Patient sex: F
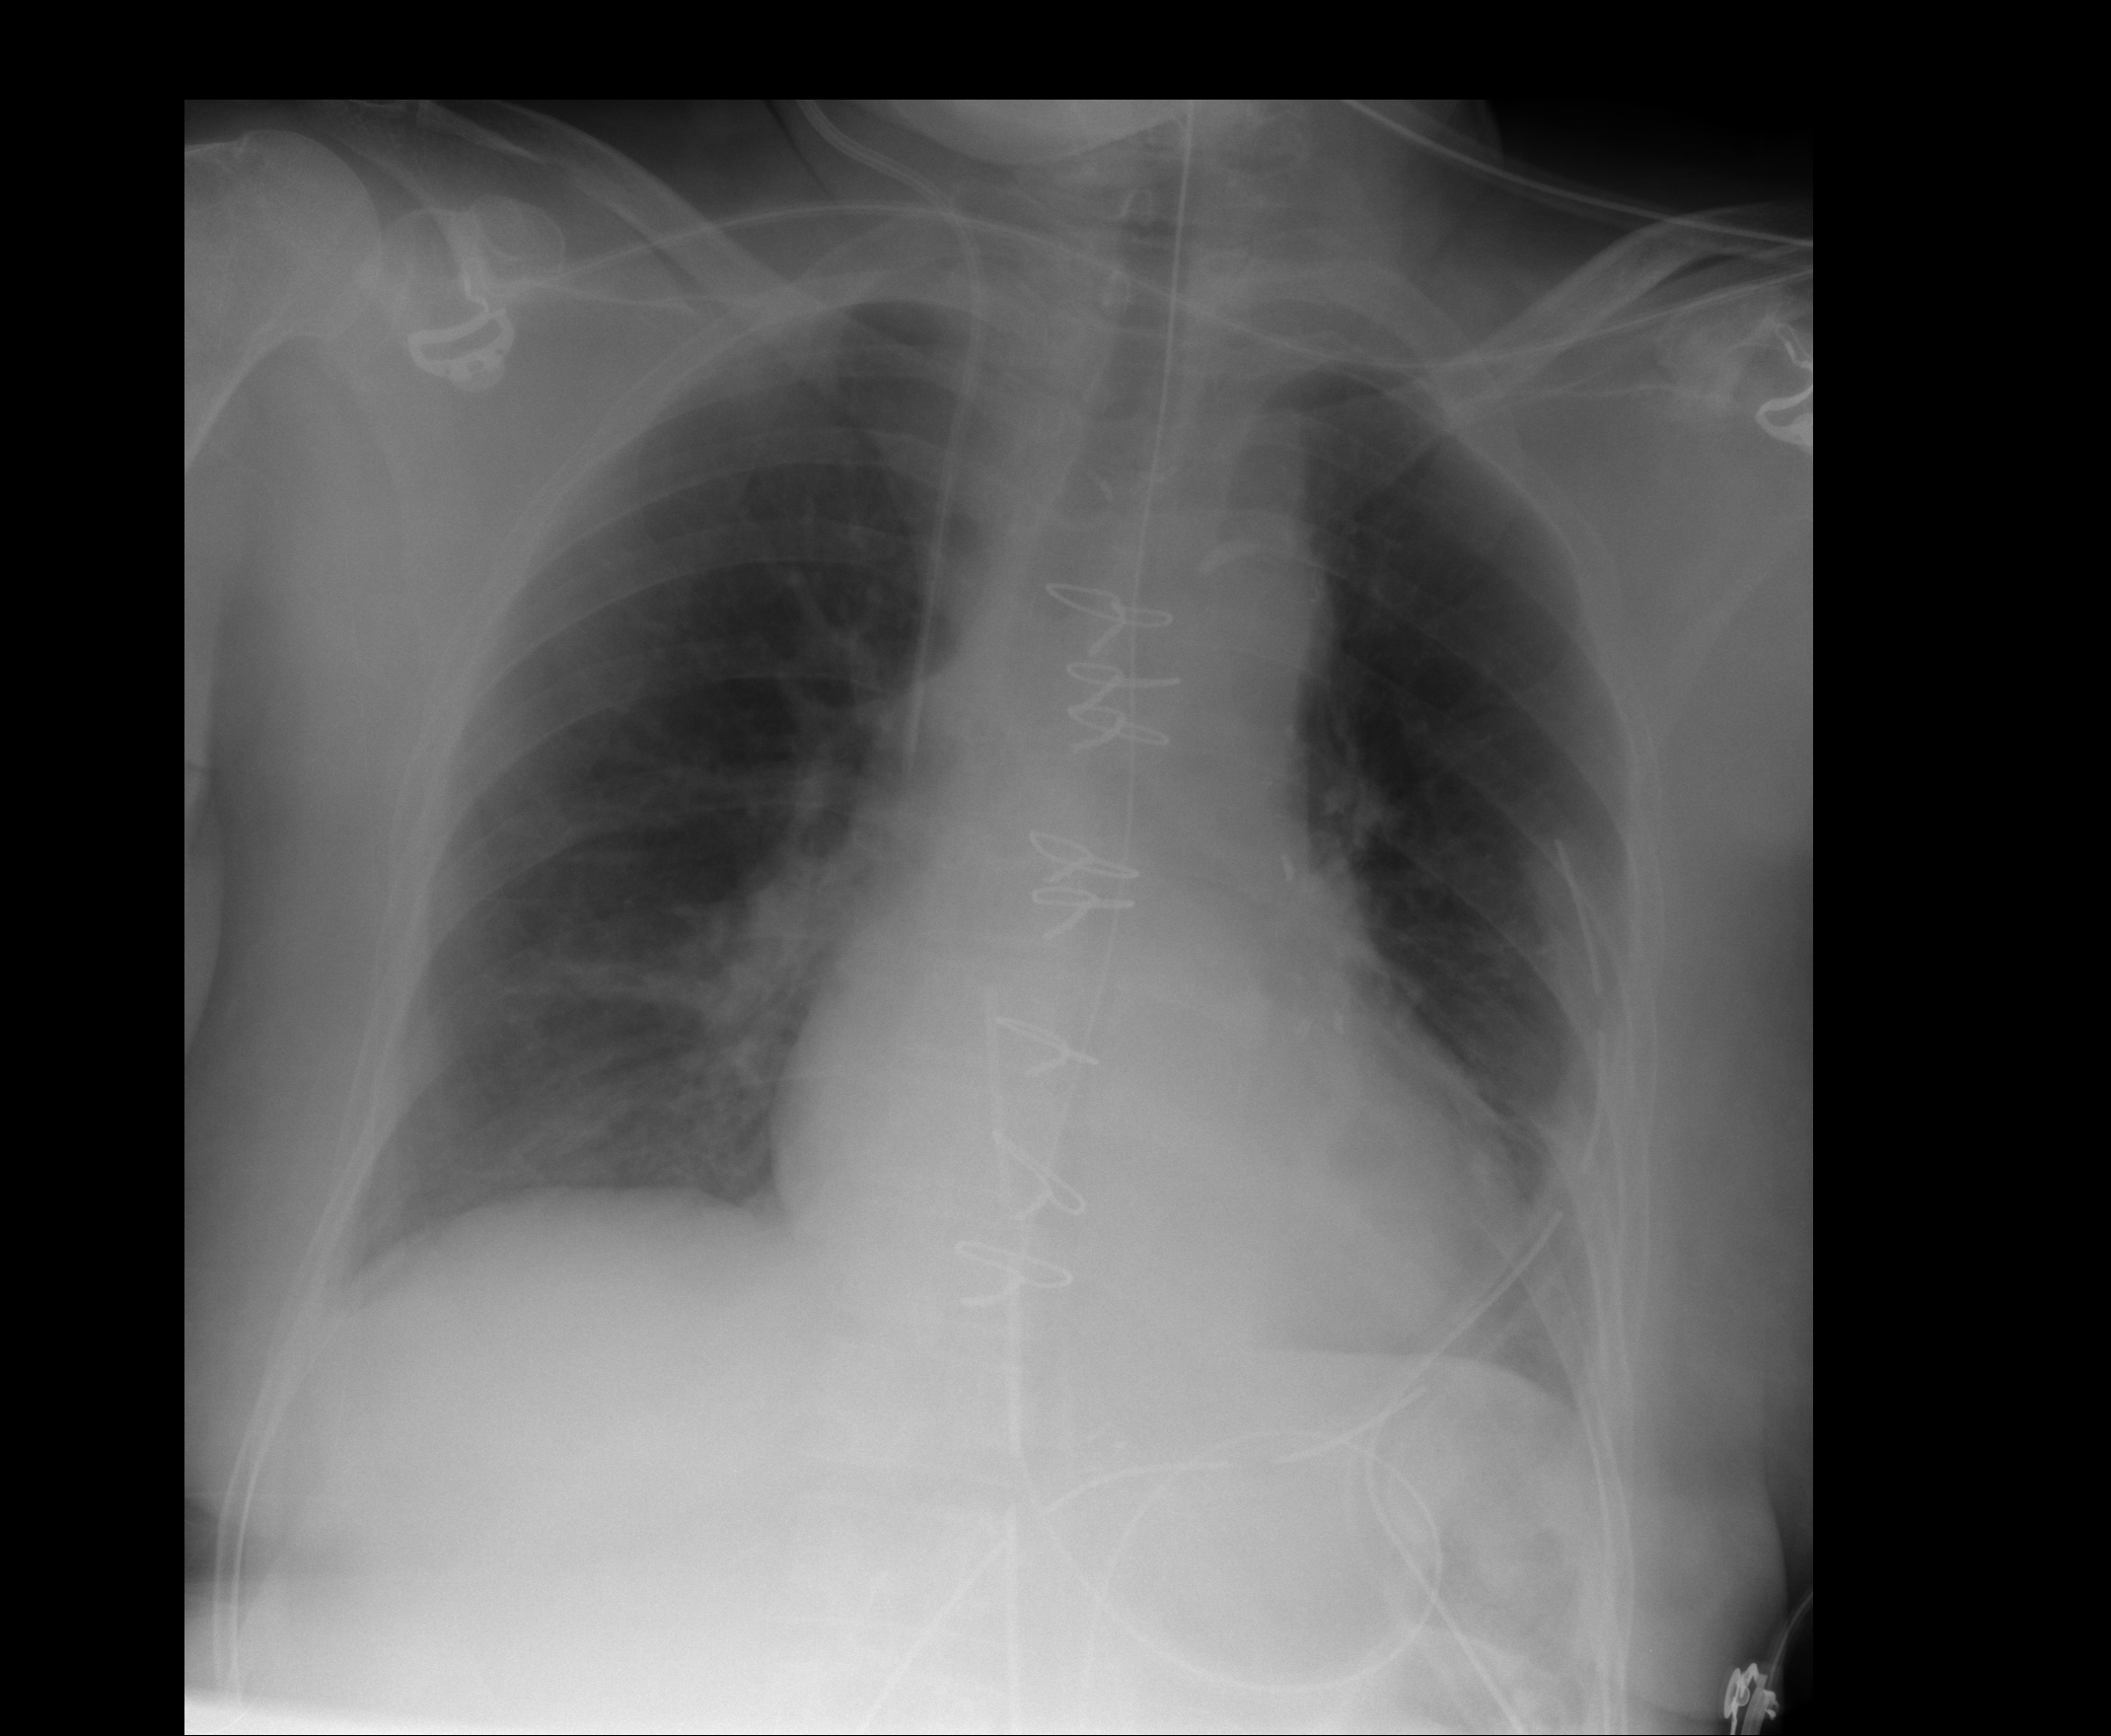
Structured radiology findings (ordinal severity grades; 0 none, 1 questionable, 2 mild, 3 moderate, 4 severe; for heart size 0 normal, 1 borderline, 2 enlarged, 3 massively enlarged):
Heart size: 0
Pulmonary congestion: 2
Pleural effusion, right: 0
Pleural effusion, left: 1
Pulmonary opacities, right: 0
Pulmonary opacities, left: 0
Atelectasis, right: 2
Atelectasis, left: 2